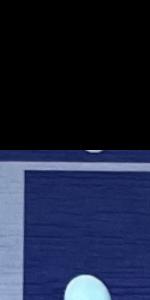
Label: Empty